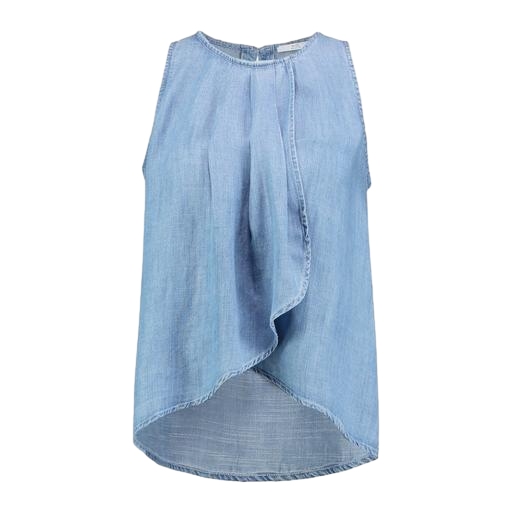
blue high-low chambray top, asymmetrical top only macy, blue knotted drape front tank, white background